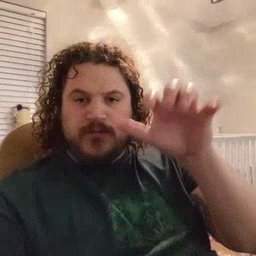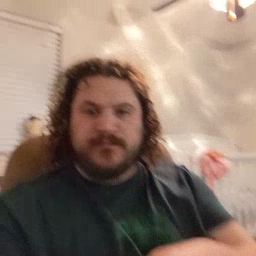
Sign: alligator